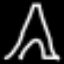
Label: The Eiffel Tower